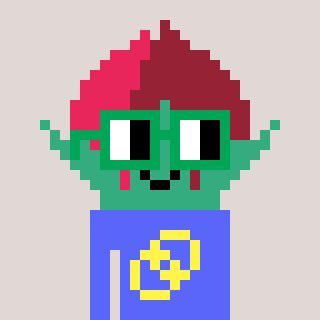
a pixel art character with square green glasses, a rosebud-shaped head and a purple-colored body on a warm background